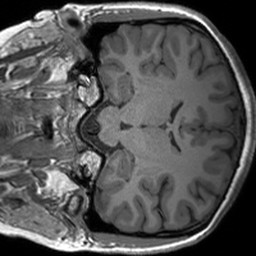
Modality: T1w
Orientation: coronal
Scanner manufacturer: siemens
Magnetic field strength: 3 T
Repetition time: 1.54 s
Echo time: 0.00234 s